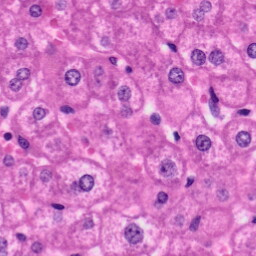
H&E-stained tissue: Liver